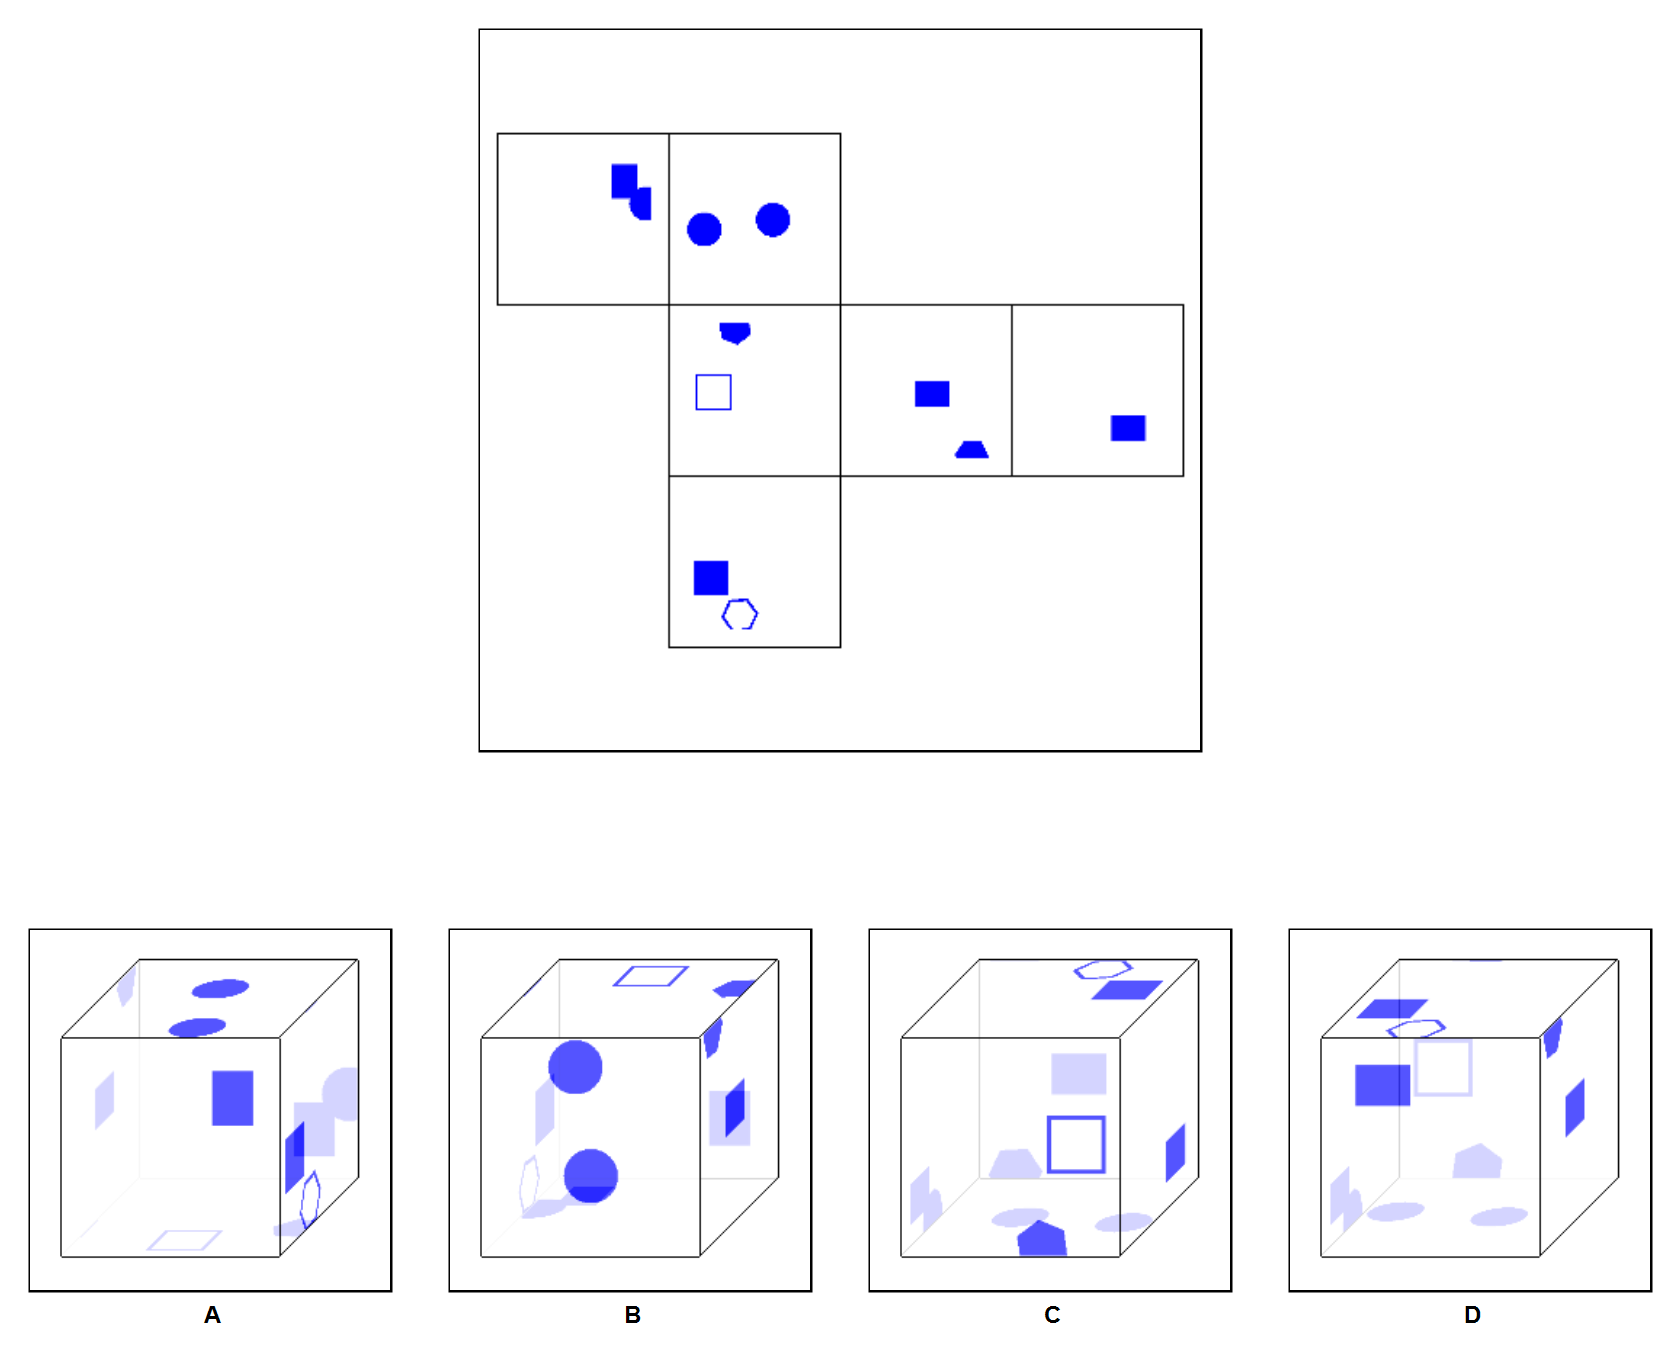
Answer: D